Question: I have 'res/layout/toolbar.xml' which is:
'''
<?xml version="1.0" encoding="utf-8"?>
<android.support.v7.widget.Toolbar
xmlns:android="http://schemas.android.com/apk/res/android"
android:id="@+id/toolbar"
android:layout_width="match_parent"
android:layout_height="?actionBarSize"
android:elevation="4dp"
style="@style/ToolbarStyle">
</android.support.v7.widget.Toolbar>
'''
Here is my usage of toolbar:
'''
<LinearLayout xmlns:android="http://schemas.android.com/apk/res/android"
xmlns:tools="http://schemas.android.com/tools" android:layout_width="match_parent"
android:layout_height="match_parent"
android:orientation="vertical">
<include layout="@layout/toolbar" />
<TextView android:text="@string/hello_world" android:layout_width="wrap_content"
android:layout_height="wrap_content" />
</LinearLayout>
'''
I include it in any 'Activity' Action buttons are shown and work as expected but there is one thing that action button pressed highlight does not fit toolbar
Has anyone faced this kind of problem?
Thank you
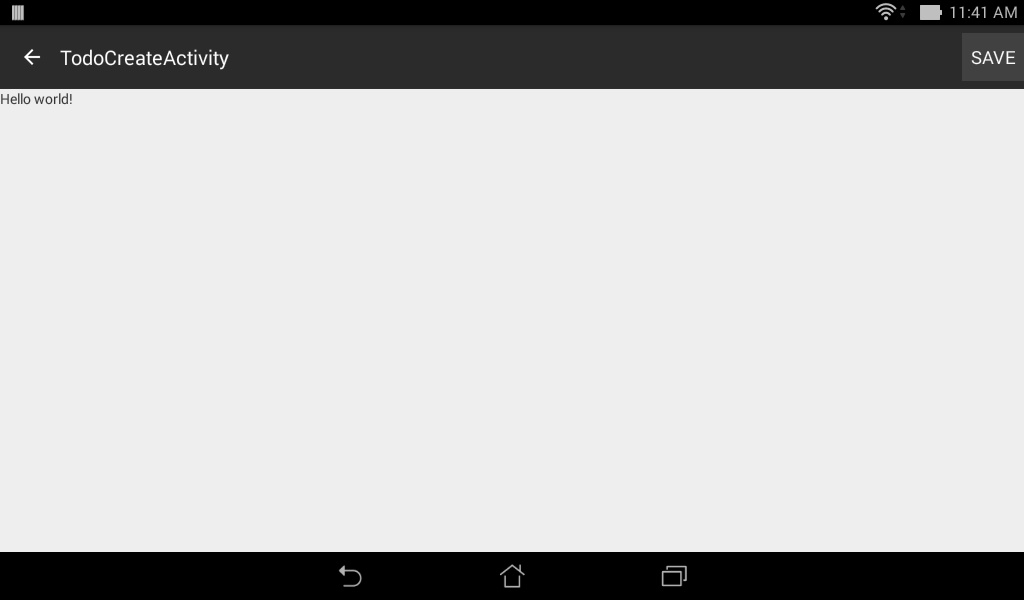
Answer: It should be a comment, but I it is too long.
It is a .
As you can see in the picture attached, the toolbar height is 64dp in tablet (56dp in smartphone), while the action button height is 48dp.
Also you can check the layout margin enabling in debug menu "show layout margin".

<URL>
Here the specs for a smartphone:

If you check the style 'Widget.AppCompat.ActionButton' you will find the minHeight and minWidth specs:
'''
<style name="Base.Widget.AppCompat.ActionButton" parent="">
<item name="android:minWidth">@dimen/abc_action_button_min_width_material</item>
<item name="android:minHeight">@dimen/abc_action_button_min_height_material</item>
</style>
<dimen name="abc_action_button_min_height_material">48dp</dimen>
<dimen name="abc_action_button_min_width_material">48dp</dimen>
'''
'''
<style name="Widget.Material.ActionButton" parent="Widget.ActionButton">
<item name="minWidth">@dimen/action_button_min_width_material</item>
<item name="minHeight">@dimen/action_button_min_height_material</item>
</style>
<dimen name="action_button_min_width_material">48dp</dimen>
<dimen name="action_button_min_height_material">48dp</dimen>
'''